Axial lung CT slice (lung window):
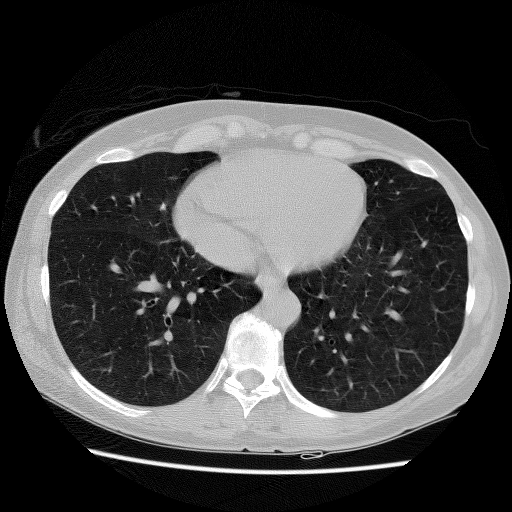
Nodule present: no